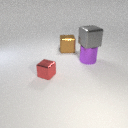
large purple metal cylinder behind small red metal cube